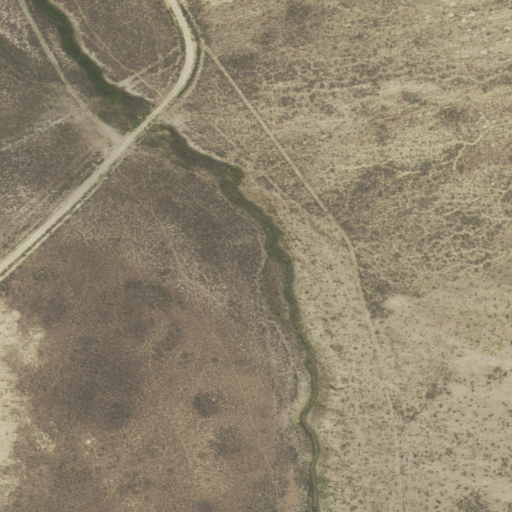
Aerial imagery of valley in Wyoming named Blind Canyon containing only shrub